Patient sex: M
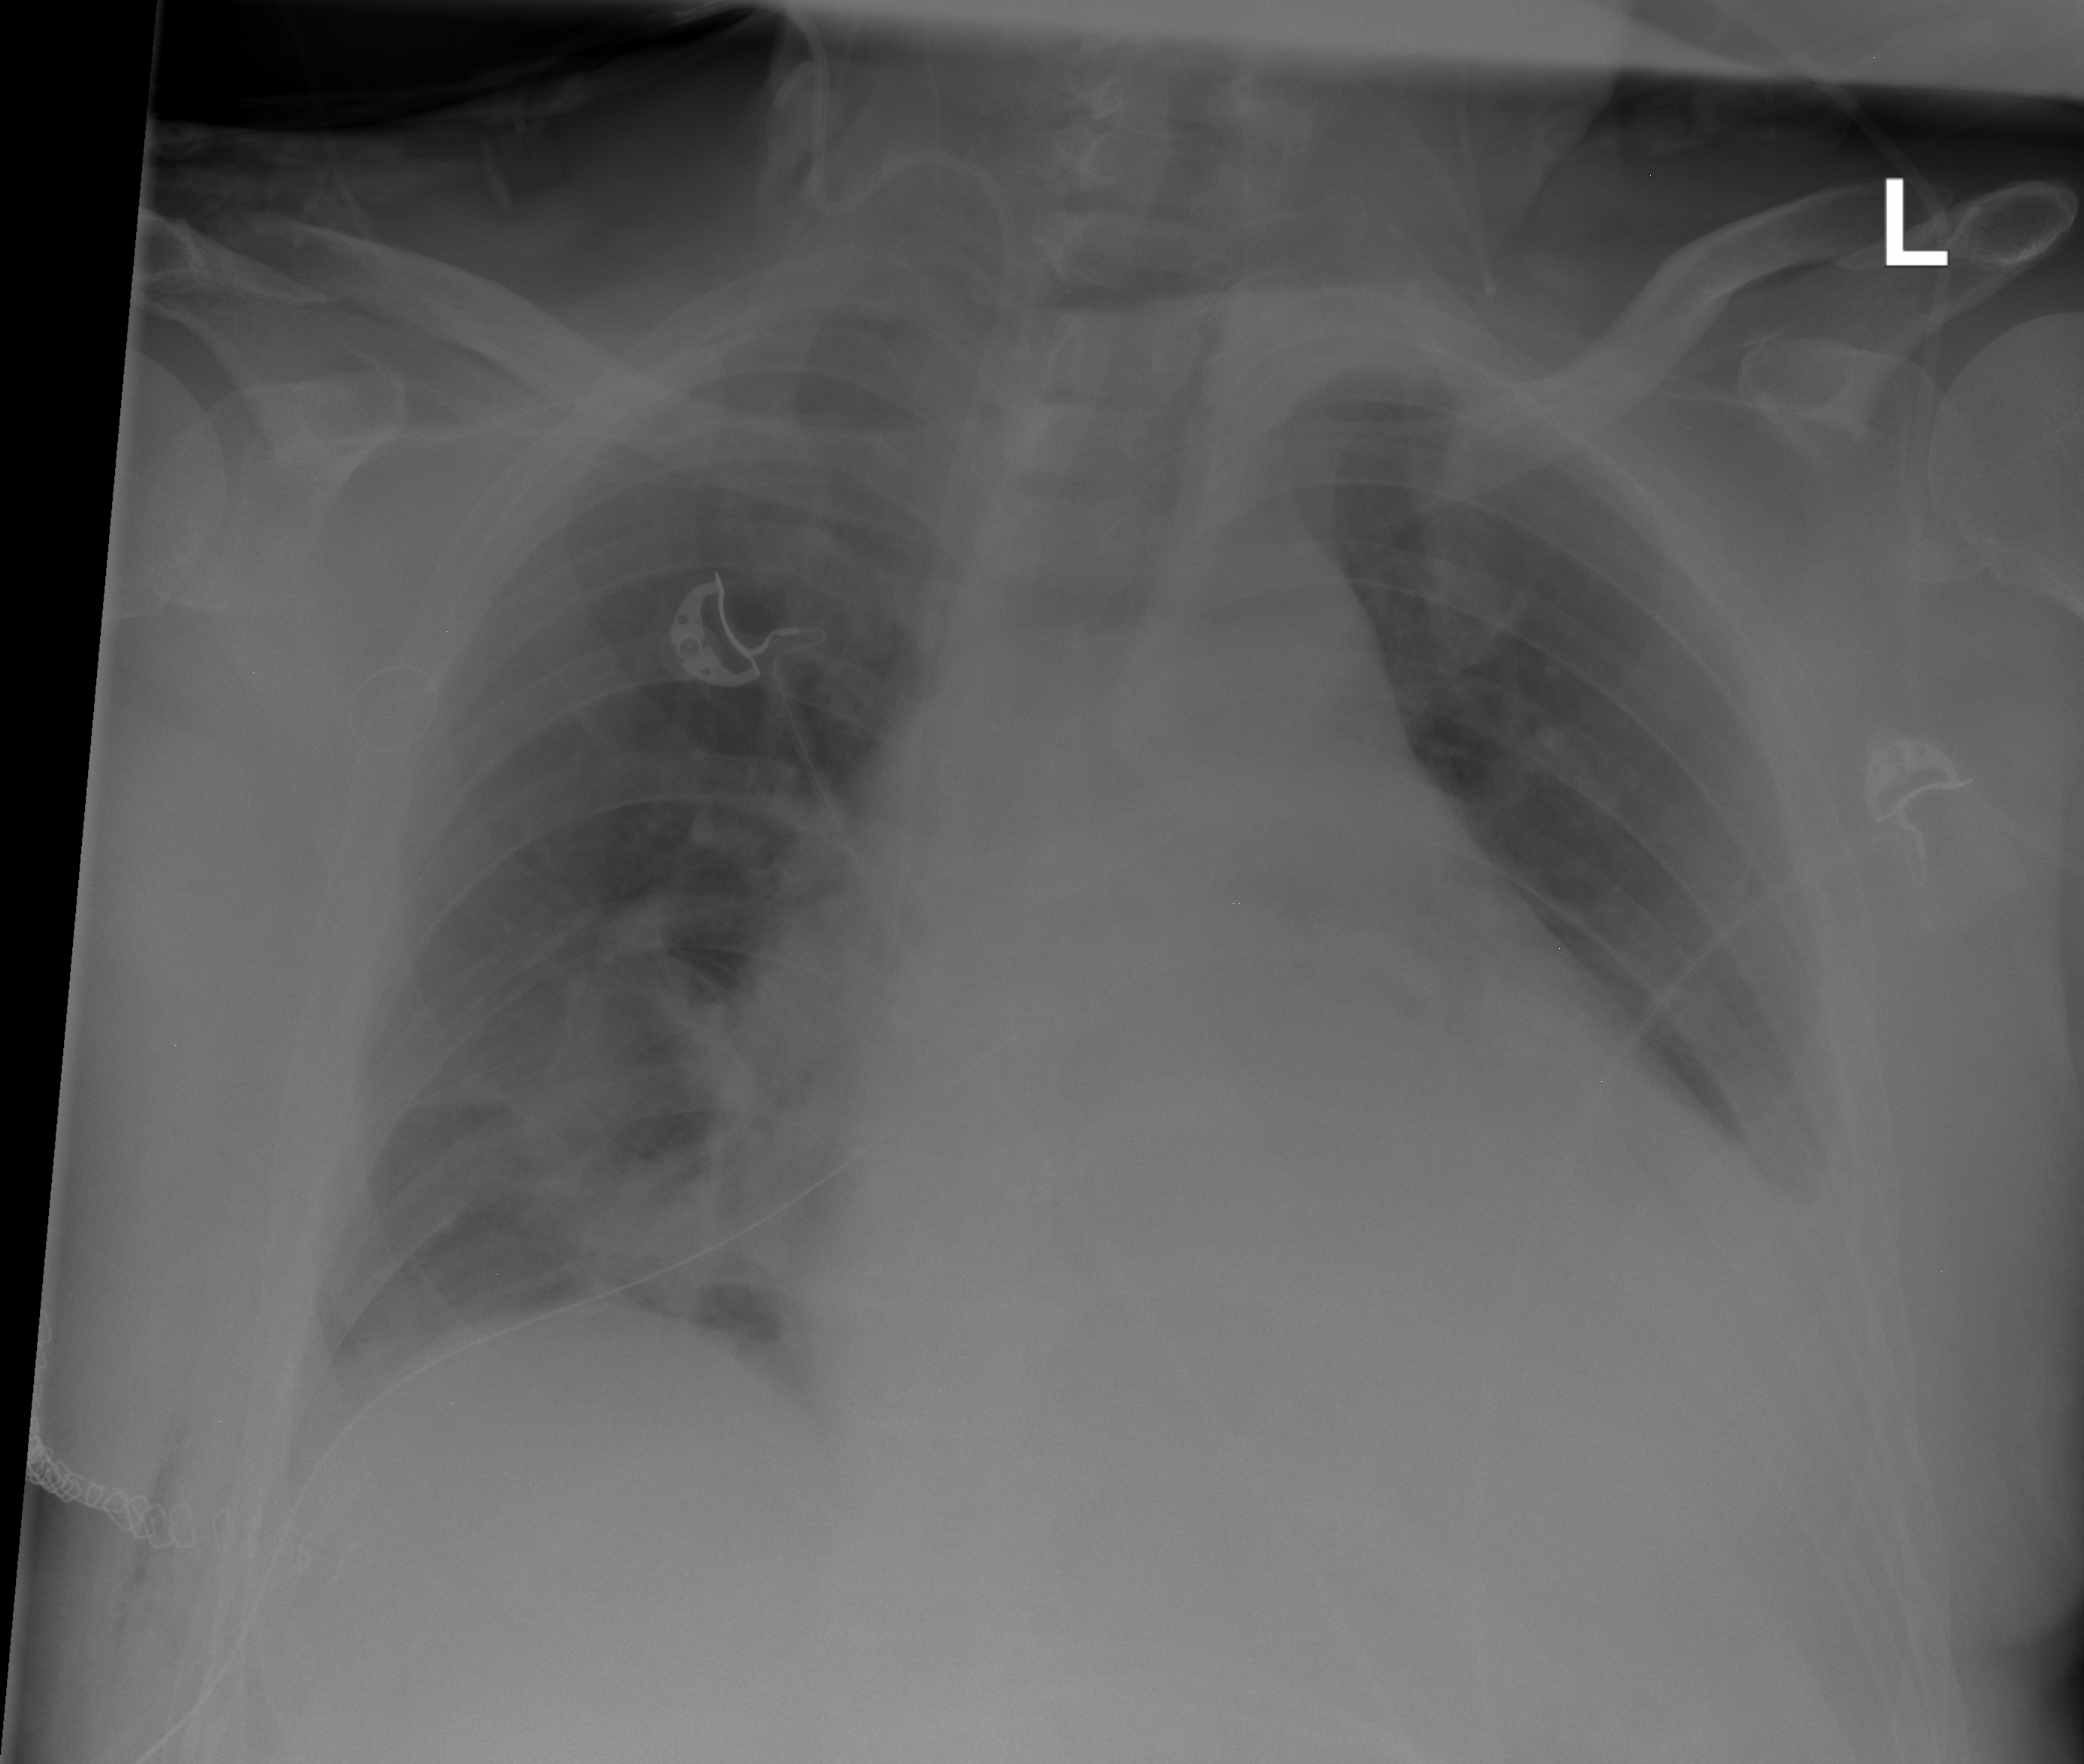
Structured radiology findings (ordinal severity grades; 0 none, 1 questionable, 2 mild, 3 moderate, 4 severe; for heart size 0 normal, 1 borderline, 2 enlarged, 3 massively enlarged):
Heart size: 2
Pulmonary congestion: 0
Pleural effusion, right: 0
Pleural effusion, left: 2
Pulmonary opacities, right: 0
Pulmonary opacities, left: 0
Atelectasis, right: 2
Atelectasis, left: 2